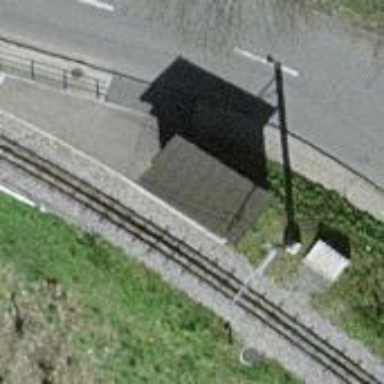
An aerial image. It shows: Halt on the railway.